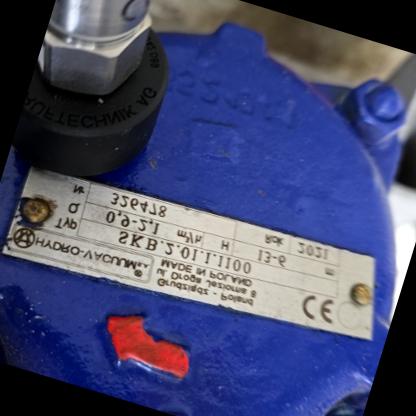
Klasa: tabliczka-znamionowa